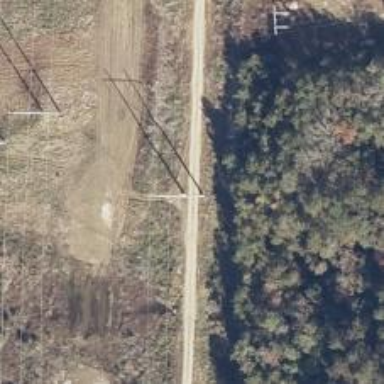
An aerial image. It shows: H-frame designed tower for power lines.